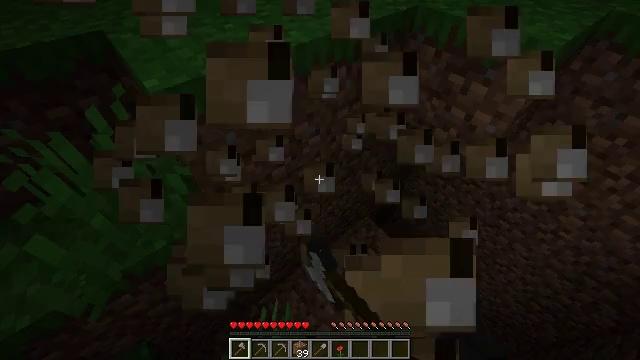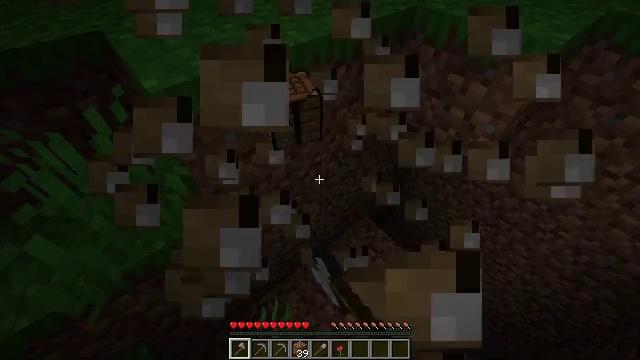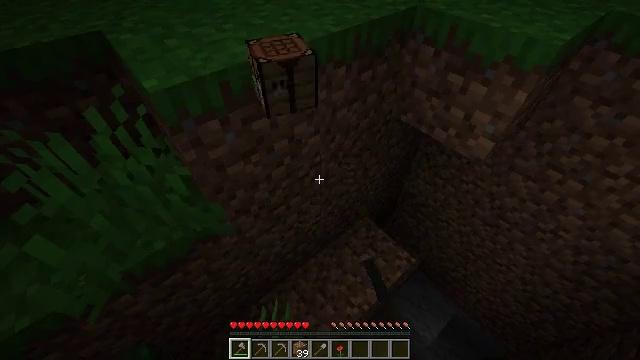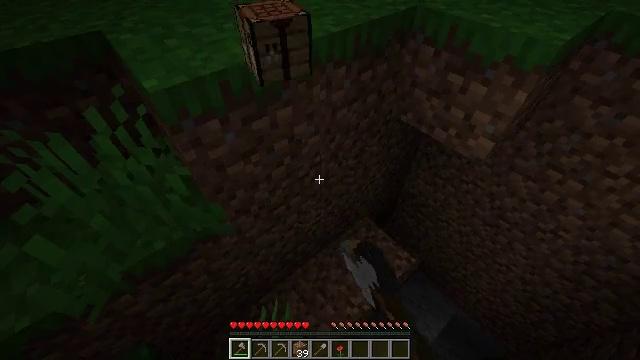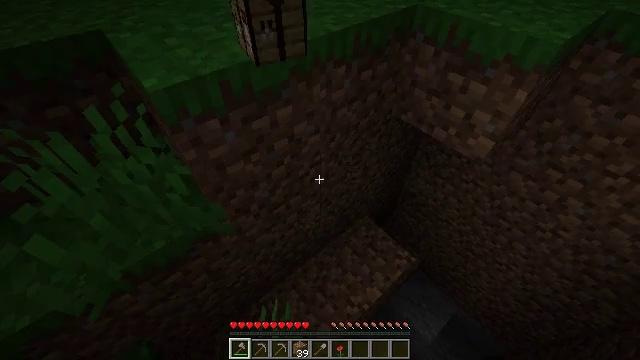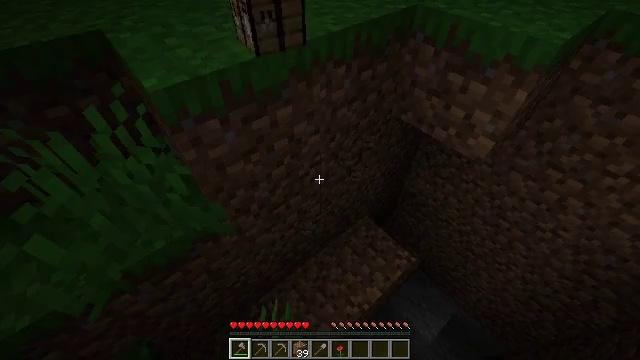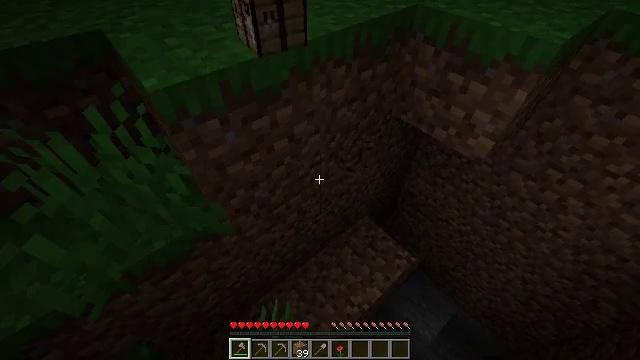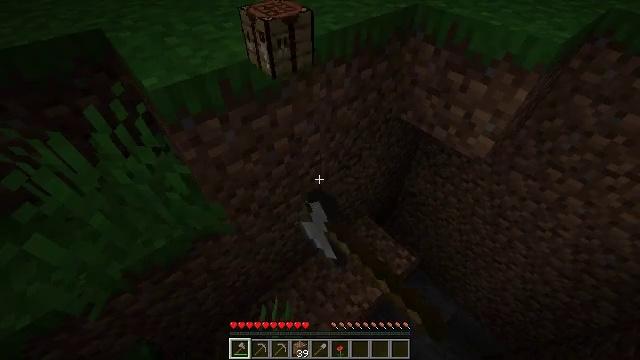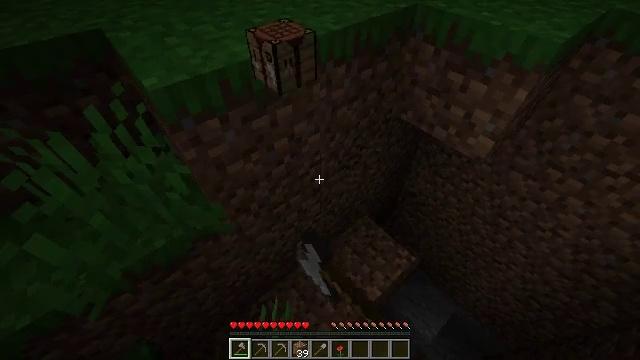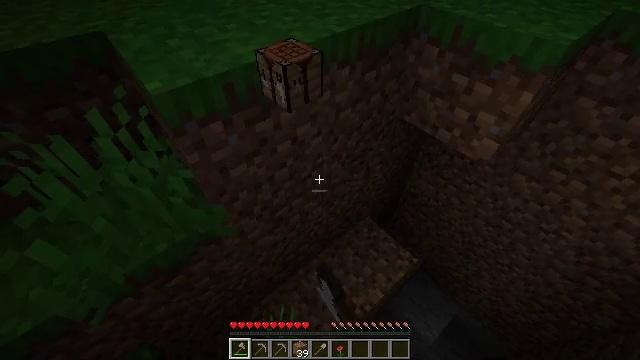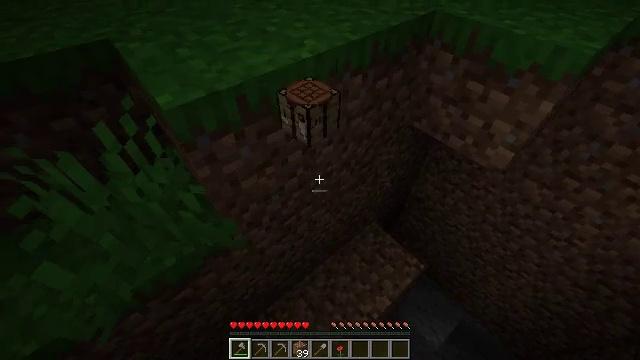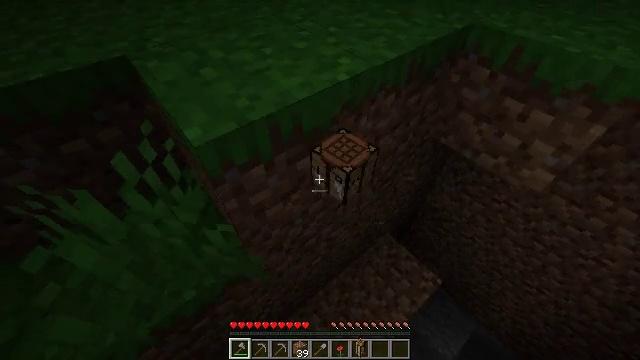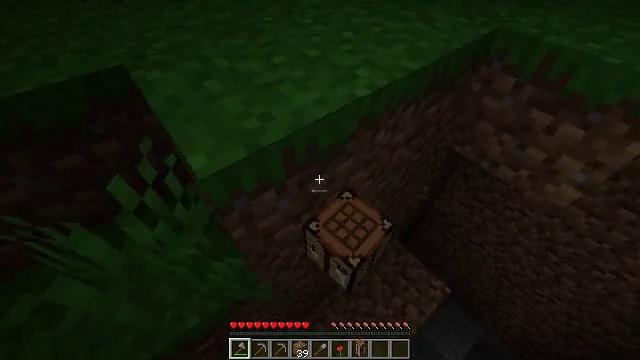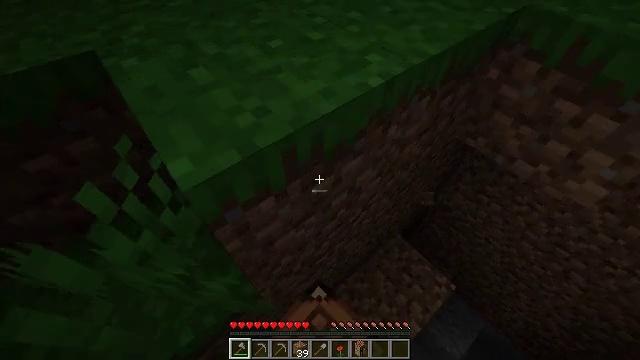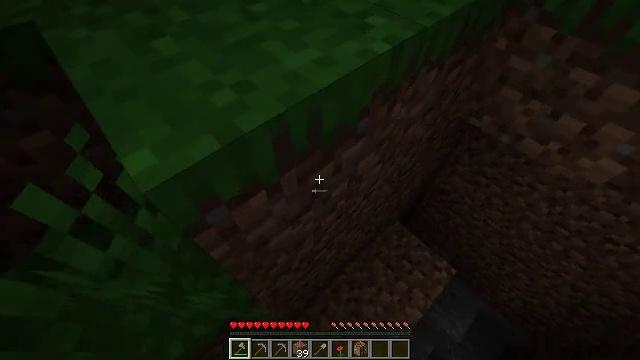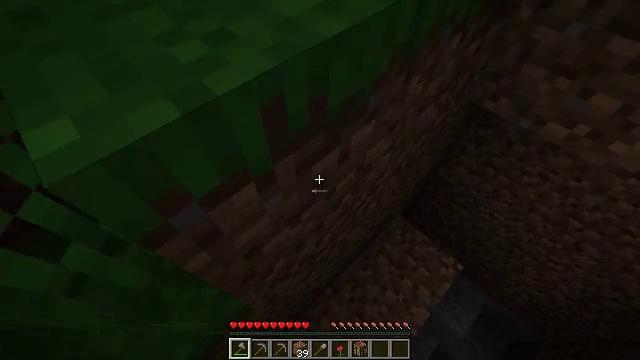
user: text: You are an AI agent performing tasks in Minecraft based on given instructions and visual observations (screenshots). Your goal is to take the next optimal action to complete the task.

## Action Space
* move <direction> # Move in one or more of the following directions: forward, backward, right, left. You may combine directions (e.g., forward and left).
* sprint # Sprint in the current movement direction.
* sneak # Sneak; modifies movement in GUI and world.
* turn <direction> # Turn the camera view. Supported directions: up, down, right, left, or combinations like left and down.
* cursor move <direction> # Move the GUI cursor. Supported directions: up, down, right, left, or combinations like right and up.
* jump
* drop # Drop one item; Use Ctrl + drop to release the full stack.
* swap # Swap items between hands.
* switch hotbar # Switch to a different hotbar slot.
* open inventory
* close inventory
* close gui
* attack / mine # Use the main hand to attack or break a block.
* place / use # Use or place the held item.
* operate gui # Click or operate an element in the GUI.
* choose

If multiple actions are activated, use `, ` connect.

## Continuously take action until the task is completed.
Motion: motion action
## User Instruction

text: Harvest the cocoa pods from the jungle tree.
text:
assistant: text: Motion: attack / mine
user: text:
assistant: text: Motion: attack / mine
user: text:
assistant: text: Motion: attack / mine
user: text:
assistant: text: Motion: attack / mine
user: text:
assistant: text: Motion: attack / mine
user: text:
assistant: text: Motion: attack / mine
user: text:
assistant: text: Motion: attack / mine
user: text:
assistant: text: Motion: attack / mine
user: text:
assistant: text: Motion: move forward and move left
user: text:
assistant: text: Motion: move forward and move left
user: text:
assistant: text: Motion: move forward and move left
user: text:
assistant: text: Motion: move forward, turn down
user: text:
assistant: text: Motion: move forward, turn down
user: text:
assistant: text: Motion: move forward, turn right and down
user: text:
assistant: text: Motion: move forward, turn right and down
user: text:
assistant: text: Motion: move forward, turn right and down
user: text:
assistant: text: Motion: move forward, turn right and down
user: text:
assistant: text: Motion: move forward, turn right
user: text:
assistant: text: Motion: no_op
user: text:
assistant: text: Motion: no_op
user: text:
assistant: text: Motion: turn left
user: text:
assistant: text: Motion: turn left and up
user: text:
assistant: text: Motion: turn left and up
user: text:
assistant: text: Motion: turn left and up
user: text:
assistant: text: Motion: turn left and up
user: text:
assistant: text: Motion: turn left
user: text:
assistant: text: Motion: no_op
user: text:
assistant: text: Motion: move forward
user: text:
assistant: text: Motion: move forward
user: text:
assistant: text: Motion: move forward, turn up